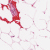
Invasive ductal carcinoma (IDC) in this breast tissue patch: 0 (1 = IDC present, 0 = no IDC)